Field crop: maize
Growth stage: 2
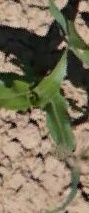
Species: maize